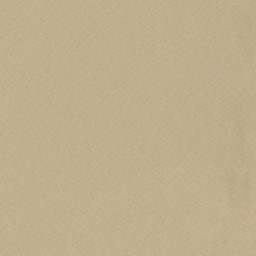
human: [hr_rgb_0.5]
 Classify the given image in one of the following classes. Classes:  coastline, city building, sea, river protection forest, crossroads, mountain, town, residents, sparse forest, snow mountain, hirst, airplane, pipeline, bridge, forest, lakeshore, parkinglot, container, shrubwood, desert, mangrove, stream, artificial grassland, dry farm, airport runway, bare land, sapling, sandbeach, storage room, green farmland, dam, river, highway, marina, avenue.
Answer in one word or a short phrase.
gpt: desert